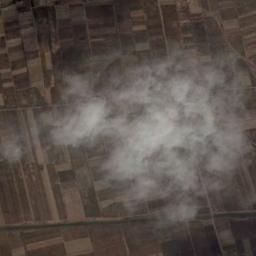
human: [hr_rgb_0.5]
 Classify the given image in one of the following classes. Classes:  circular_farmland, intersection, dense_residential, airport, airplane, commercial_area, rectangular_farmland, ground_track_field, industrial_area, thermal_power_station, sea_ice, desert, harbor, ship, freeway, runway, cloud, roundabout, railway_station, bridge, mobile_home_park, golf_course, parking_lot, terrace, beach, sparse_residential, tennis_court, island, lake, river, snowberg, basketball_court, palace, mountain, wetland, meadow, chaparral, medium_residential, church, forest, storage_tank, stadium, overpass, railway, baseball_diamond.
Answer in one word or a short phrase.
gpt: cloud